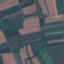
Label: AnnualCrop